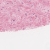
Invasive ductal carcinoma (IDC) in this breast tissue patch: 0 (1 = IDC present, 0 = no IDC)